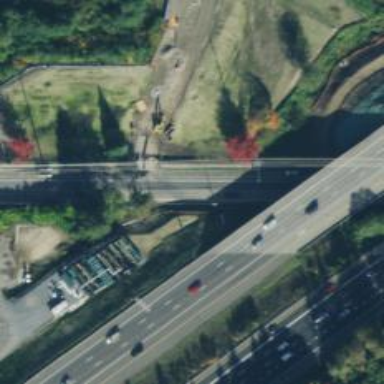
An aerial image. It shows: Bridge.